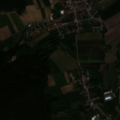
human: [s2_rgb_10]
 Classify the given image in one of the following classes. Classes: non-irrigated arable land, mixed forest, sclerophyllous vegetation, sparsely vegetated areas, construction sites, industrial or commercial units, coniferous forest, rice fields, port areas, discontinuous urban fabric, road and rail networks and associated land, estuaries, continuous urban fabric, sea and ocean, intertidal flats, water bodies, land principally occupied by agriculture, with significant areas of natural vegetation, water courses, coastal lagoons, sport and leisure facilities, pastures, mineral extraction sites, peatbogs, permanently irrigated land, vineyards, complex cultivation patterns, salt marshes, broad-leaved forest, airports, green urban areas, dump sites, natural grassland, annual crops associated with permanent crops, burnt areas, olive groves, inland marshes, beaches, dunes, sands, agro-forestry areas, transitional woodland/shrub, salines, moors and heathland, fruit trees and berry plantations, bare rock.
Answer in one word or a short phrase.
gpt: discontinuous urban fabric, complex cultivation patterns, coniferous forest